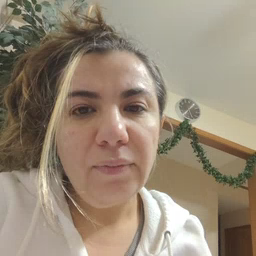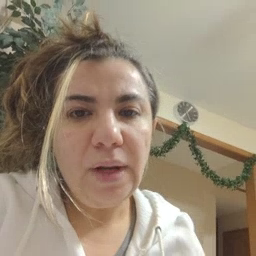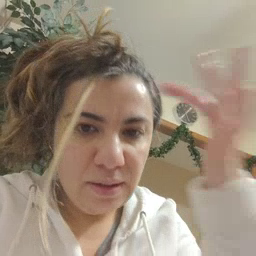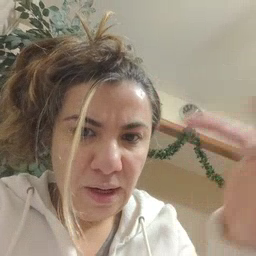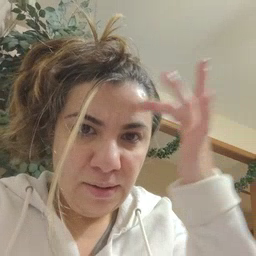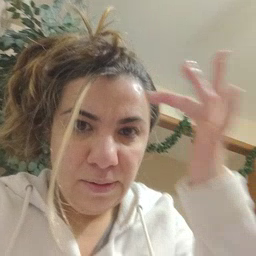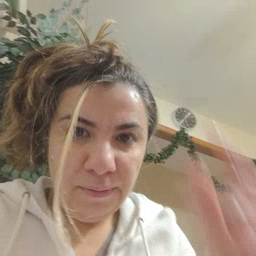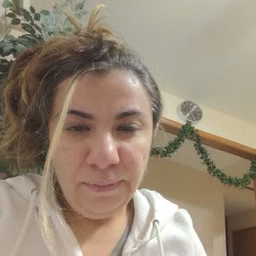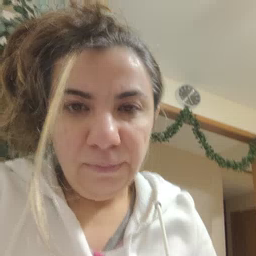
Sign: sick